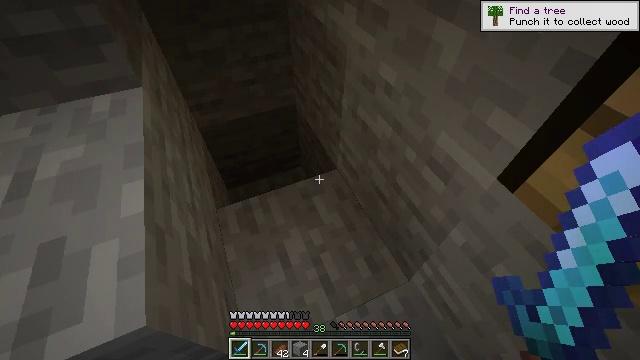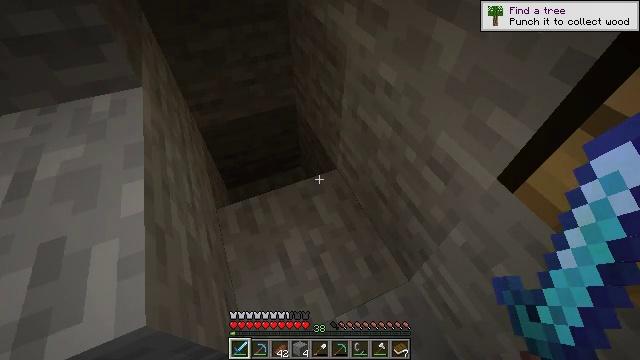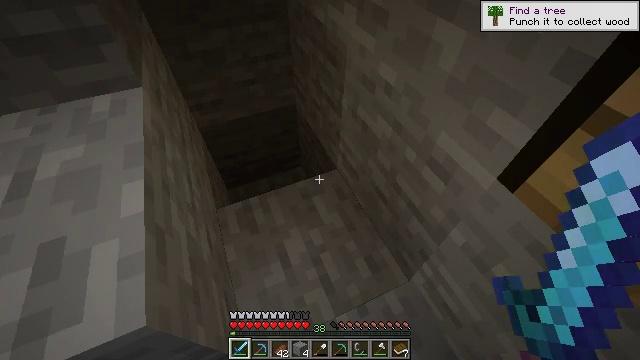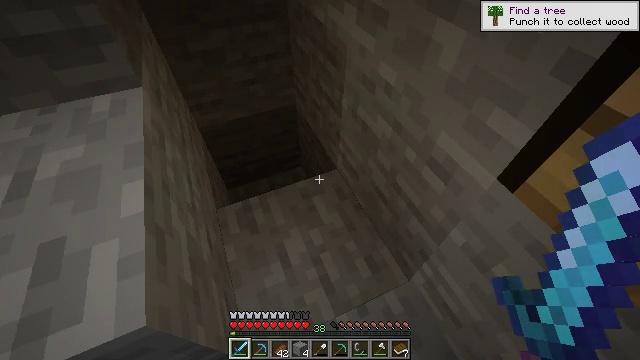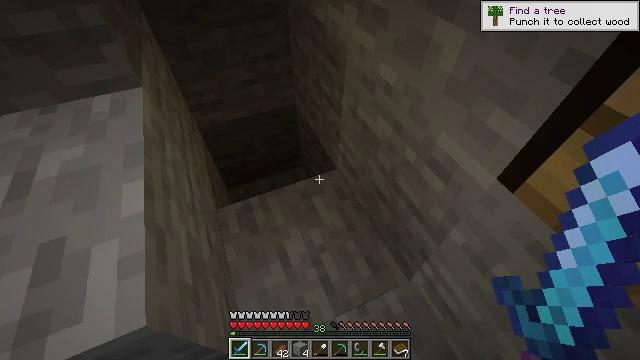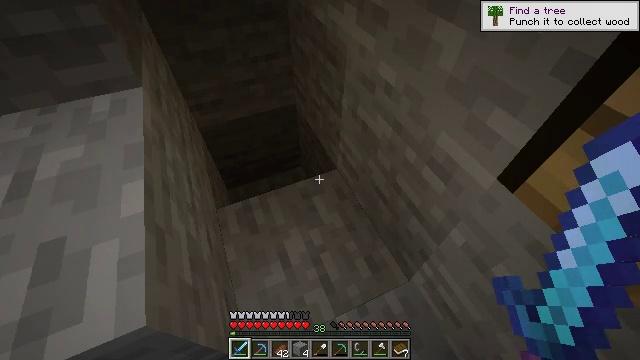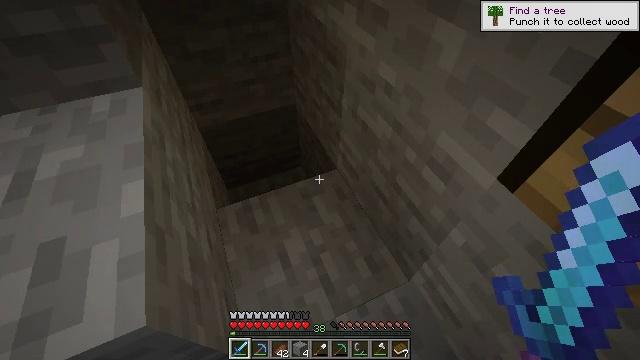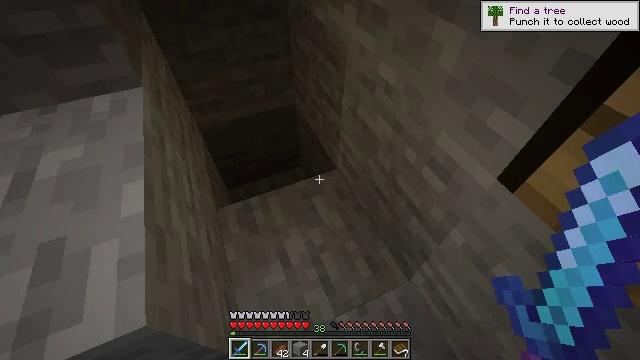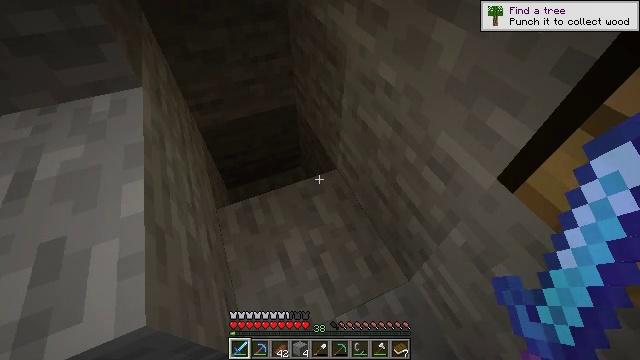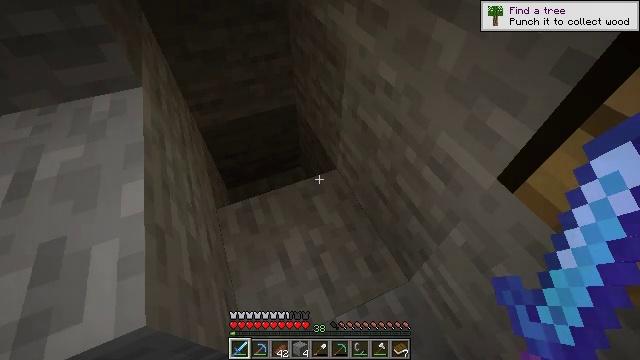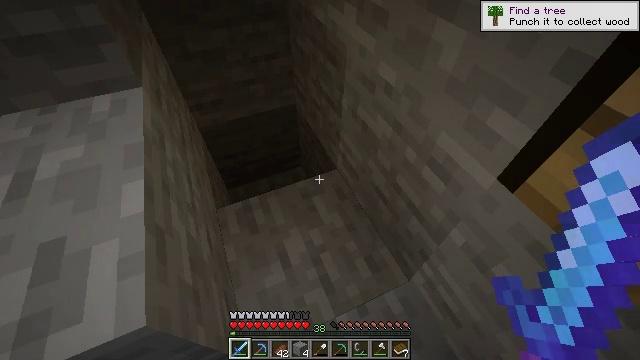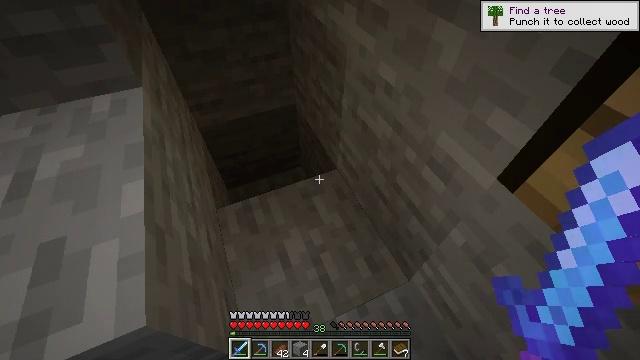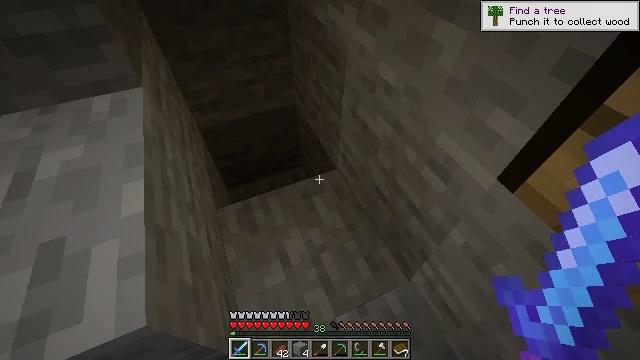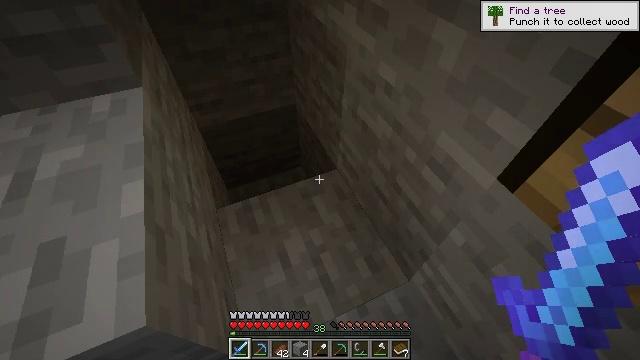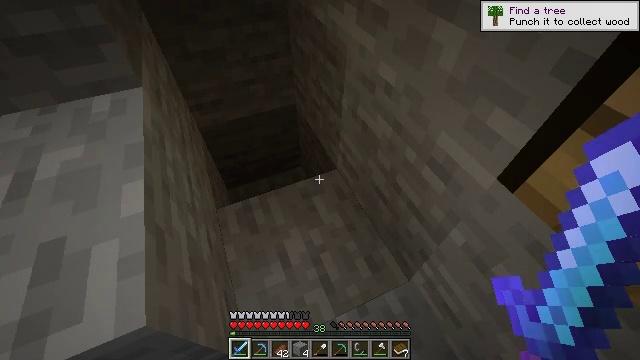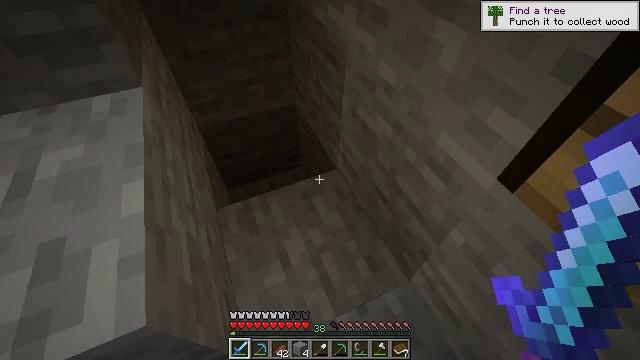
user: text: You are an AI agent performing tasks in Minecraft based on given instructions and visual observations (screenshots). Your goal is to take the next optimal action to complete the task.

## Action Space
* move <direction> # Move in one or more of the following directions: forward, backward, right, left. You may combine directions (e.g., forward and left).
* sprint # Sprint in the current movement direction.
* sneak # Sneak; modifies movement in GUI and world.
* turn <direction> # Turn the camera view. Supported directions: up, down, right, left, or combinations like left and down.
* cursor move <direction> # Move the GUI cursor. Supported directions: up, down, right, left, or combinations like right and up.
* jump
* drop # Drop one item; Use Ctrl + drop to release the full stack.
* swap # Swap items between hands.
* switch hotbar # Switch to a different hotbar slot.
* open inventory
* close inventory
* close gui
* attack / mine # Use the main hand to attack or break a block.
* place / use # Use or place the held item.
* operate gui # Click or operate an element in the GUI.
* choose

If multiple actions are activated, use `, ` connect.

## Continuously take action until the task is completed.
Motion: motion action
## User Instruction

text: Hunt the skeleton.
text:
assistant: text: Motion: no_op
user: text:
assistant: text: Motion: no_op
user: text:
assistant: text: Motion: no_op
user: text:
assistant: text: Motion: no_op
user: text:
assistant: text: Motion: no_op
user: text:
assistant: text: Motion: no_op
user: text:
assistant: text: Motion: no_op
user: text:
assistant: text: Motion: no_op
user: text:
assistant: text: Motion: no_op
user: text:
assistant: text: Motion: no_op
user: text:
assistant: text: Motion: no_op
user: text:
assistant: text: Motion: no_op
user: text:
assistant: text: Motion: no_op
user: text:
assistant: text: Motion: no_op
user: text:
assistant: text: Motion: no_op
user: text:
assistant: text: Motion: no_op
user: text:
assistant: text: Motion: no_op
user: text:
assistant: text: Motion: no_op
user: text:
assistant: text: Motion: no_op
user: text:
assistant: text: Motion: no_op
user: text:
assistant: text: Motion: no_op
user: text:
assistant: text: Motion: turn left
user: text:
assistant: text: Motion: turn left and up
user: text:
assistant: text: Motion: turn left and up
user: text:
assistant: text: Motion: turn left and up
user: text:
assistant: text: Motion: turn left and up
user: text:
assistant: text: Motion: no_op
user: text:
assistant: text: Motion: turn right and up
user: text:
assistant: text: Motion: turn up
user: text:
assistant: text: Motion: turn right and up